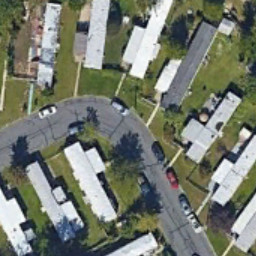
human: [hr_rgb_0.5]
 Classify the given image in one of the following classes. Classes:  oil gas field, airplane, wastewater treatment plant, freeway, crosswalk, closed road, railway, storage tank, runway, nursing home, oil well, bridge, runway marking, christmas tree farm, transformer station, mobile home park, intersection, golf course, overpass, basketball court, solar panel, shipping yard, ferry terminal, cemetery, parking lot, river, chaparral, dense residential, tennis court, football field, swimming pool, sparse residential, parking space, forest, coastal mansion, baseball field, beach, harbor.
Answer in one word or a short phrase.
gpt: mobile home park